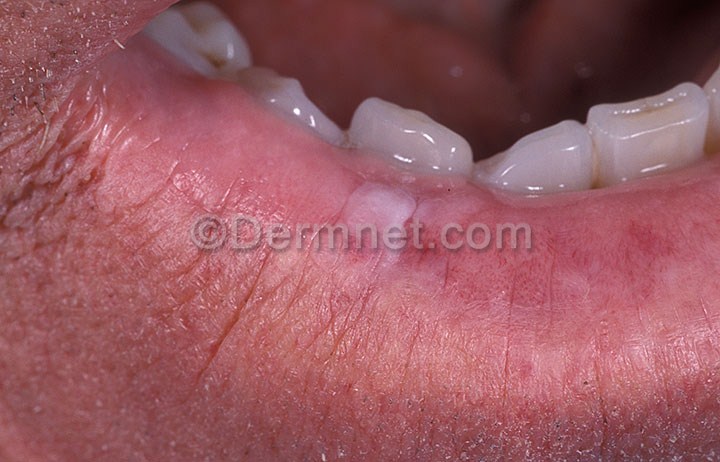
Disease: Actinic Keratosis Basal Cell Carcinoma and other Malignant Lesions